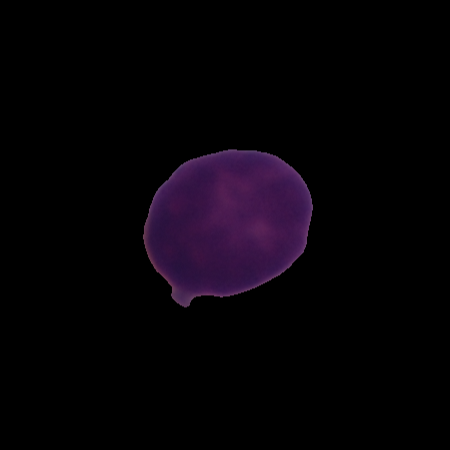
Label: healthy